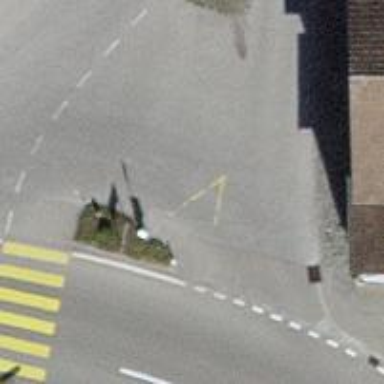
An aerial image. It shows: Bus stop with platform for public transport.